Question:
i have to set 16 edittext in this image.i put this image in mdpi folder .calculate pixel to dp and set size for edittext accordinglly.
my problem is when i tested it in my ASUS Fonepad it work perfectlly.but when i tested in galaxy tab size of first edittext end just before the line of first box. it makes big difference till i go the last edittext. please help.
i have tried this code.
'''
TableRow.xml
<TableRow xmlns:android="http://schemas.android.com/apk/res/android"
android:id="@+id/tableRow1"
android:layout_width="wrap_content"
android:layout_height="wrap_content"
android:layout_gravity="center_vertical"
android:background="@drawable/table_back" >
<EditText
android:id="@+id/req"
android:layout_width="78dp"
android:layout_height="match_parent"
android:background="#<PHONE>"
android:paddingLeft="2dp" >
<requestFocus />
</EditText>
<EditText
android:id="@+id/fg"
android:layout_width="78dp"
android:layout_height="wrap_content"
android:background="#<PHONE>"
android:paddingLeft="2dp" />
<EditText
android:id="@+id/erg"
android:layout_width="78dp"
android:layout_height="wrap_content"
android:background="#<PHONE>"
android:paddingLeft="2dp" />
<EditText
android:id="@+id/srop"
android:layout_width="40dp"
android:layout_height="match_parent"
android:background="#<PHONE>"
android:focusable="true"
android:focusableInTouchMode="true"
android:gravity="center_horizontal"
android:inputType="number" />
<EditText
android:id="@+id/caes"
android:layout_width="78dp"
android:layout_height="wrap_content"
android:background="#<PHONE>"
android:paddingLeft="2dp" />
<EditText
android:id="@+id/oc"
android:layout_width="40dp"
android:layout_height="match_parent"
android:background="#<PHONE>"
android:gravity="center_horizontal"
android:inputType="number" />
<EditText
android:id="@+id/process"
android:layout_width="78dp"
android:layout_height="wrap_content"
android:background="#<PHONE>"
android:paddingLeft="2dp" />
<EditText
android:id="@+id/dt"
android:layout_width="39dp"
android:layout_height="match_parent"
android:background="#<PHONE>"
android:gravity="center_horizontal"
android:inputType="number" />
<TextView
android:id="@+id/rpn"
android:layout_width="39dp"
android:layout_height="wrap_content"
android:background="#<PHONE>"
android:gravity="center_horizontal" />
<EditText
android:id="@+id/rec"
android:layout_width="78dp"
android:layout_height="wrap_content"
android:background="#<PHONE>"
android:paddingLeft="2dp" />
<EditText
android:id="@+id/sv2"
android:layout_width="39dp"
android:layout_height="match_parent"
android:background="#<PHONE>"
android:gravity="center_horizontal"
android:inputType="number" />
<EditText
android:id="@+id/oc2"
android:layout_width="39dp"
android:layout_height="match_parent"
android:background="#<PHONE>"
android:gravity="center_horizontal"
android:inputType="number" />
<EditText
android:id="@+id/dt2"
android:layout_width="39dp"
android:layout_height="match_parent"
android:background="#<PHONE>"
android:gravity="center_horizontal"
android:inputType="number" />
<TextView
android:id="@+id/new_rn"
android:layout_width="39dp"
android:layout_height="wrap_content"
android:background="#<PHONE>"
android:gravity="center_horizontal" />
<EditText
android:id="@+id/resp"
android:layout_width="78dp"
android:layout_height="wrap_content"
android:background="#<PHONE>"
android:paddingLeft="2dp" />
<EditText
android:id="@+id/target_date"
android:layout_width="80dp"
android:layout_height="match_parent"
android:background="#<PHONE>"
android:editable="false"
android:gravity="center_horizontal" />
'''
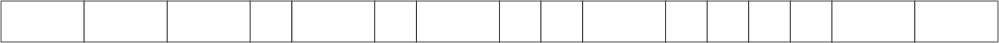
Answer: You should use weight instead of dp. for example set weightsum on tablerow to a thousand and then divide up the weight on the EditTexts. This way you have more control than just relying on your calculations on dp.
It could also be padding, look through dimensions and make sure that there is no padding or just override it by setting padding:0; on your tablerow